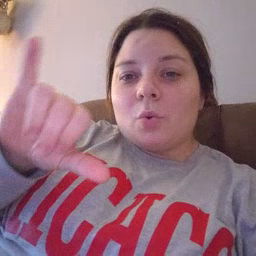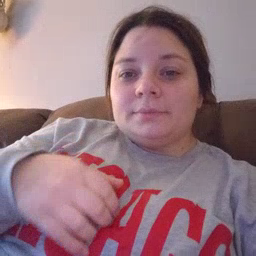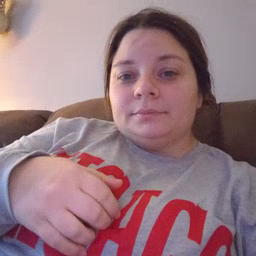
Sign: backyard